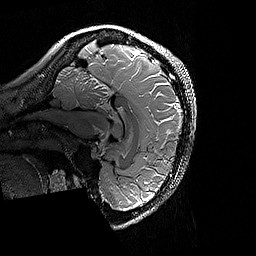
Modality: T2w
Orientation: sagittal
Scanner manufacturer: siemens
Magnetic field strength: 3 T
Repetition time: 3.2 s
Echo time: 0.428 s